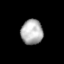
Tissue: lung
Cell type: Endothelial cells
Senescence score: 0.6568
Nuclear area (px): 532
Mean DAPI intensity: 178.015